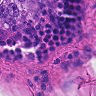
Metastatic tissue present: yes